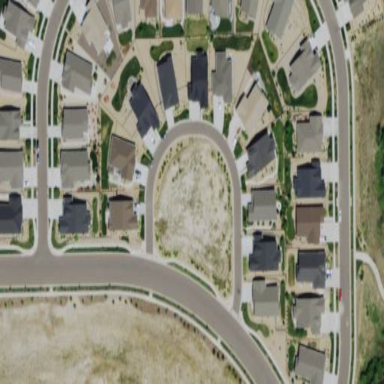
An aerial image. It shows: Residential area composed of single-family homes.